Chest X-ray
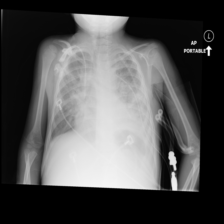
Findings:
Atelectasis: negative
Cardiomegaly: negative
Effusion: negative
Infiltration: negative
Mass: negative
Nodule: negative
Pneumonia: negative
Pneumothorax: negative
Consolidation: negative
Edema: negative
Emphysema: negative
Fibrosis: negative
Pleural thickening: negative
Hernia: negative